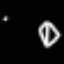
Label: diamond